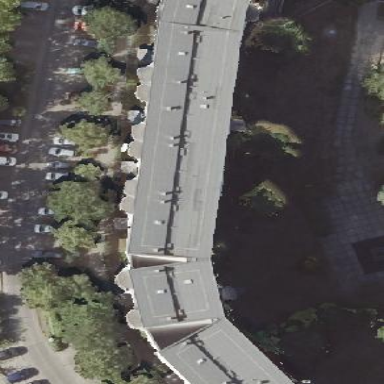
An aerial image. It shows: Flat-roofed apartment building with tar paper roofing material.